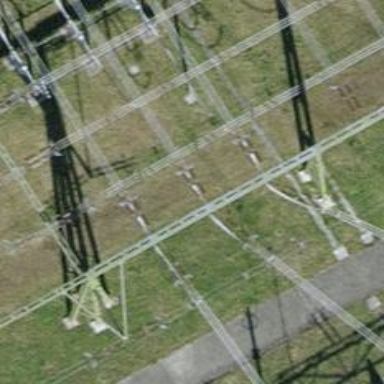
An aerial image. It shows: Insulator used in power equipment.